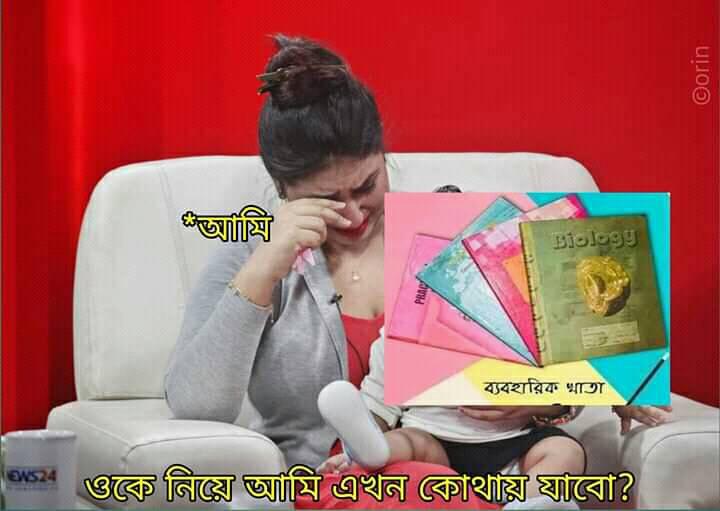
Caption: *আমি   ব্যবহারিক খাতা   ওকে নিয়ে আমি এখন কোথায় যাবো ?
Label: hate